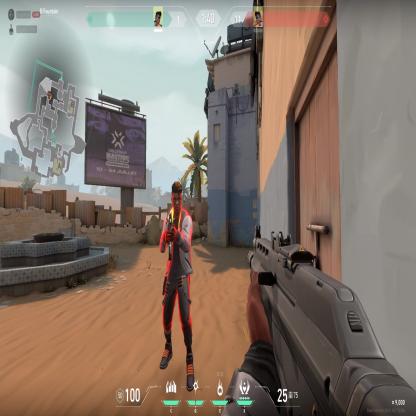
Label: enemy